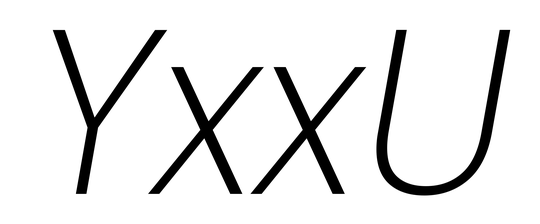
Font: Poppins-ExtraLightItalic